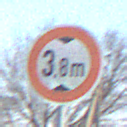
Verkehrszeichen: TatsaechlicheHoehe
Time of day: SunriseSunset
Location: Outdoor (Suburban)
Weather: PartlyCloudy
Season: Winter
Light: Natural